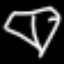
Label: diamond